Question: Is there a way to get the body text of a notification to scroll along the notification?

If this text is too long it just fades out at the border near the time. Is there a way to make it scroll slowly along so that someone could read it while in the notification drop down menu without having to either read it when it ticks along the status bar when it is received, but without going into the app?
I think this would be possible with a custom notification layout that housed XML with scrolling views, but i cannot use a custom layout, the notifications need to be created through the default notification creator.
Anyone know if this is possible?
Edit: im in no way affiliated with Onavo Lite, it was just a image i found to point out the text area i want to manipulate.
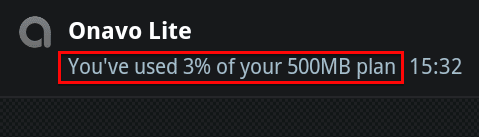
Answer: No, the default notification layout uses TextViews with a maximum size and no scrolling features.